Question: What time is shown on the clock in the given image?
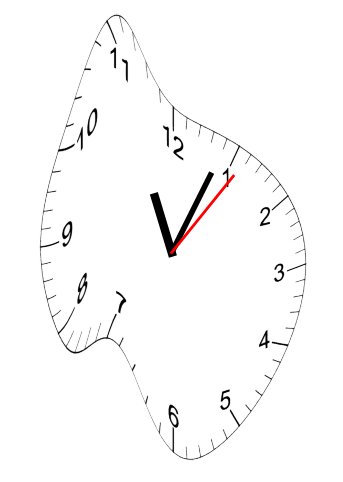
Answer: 11:04:06